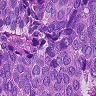
Metastatic tissue present: yes